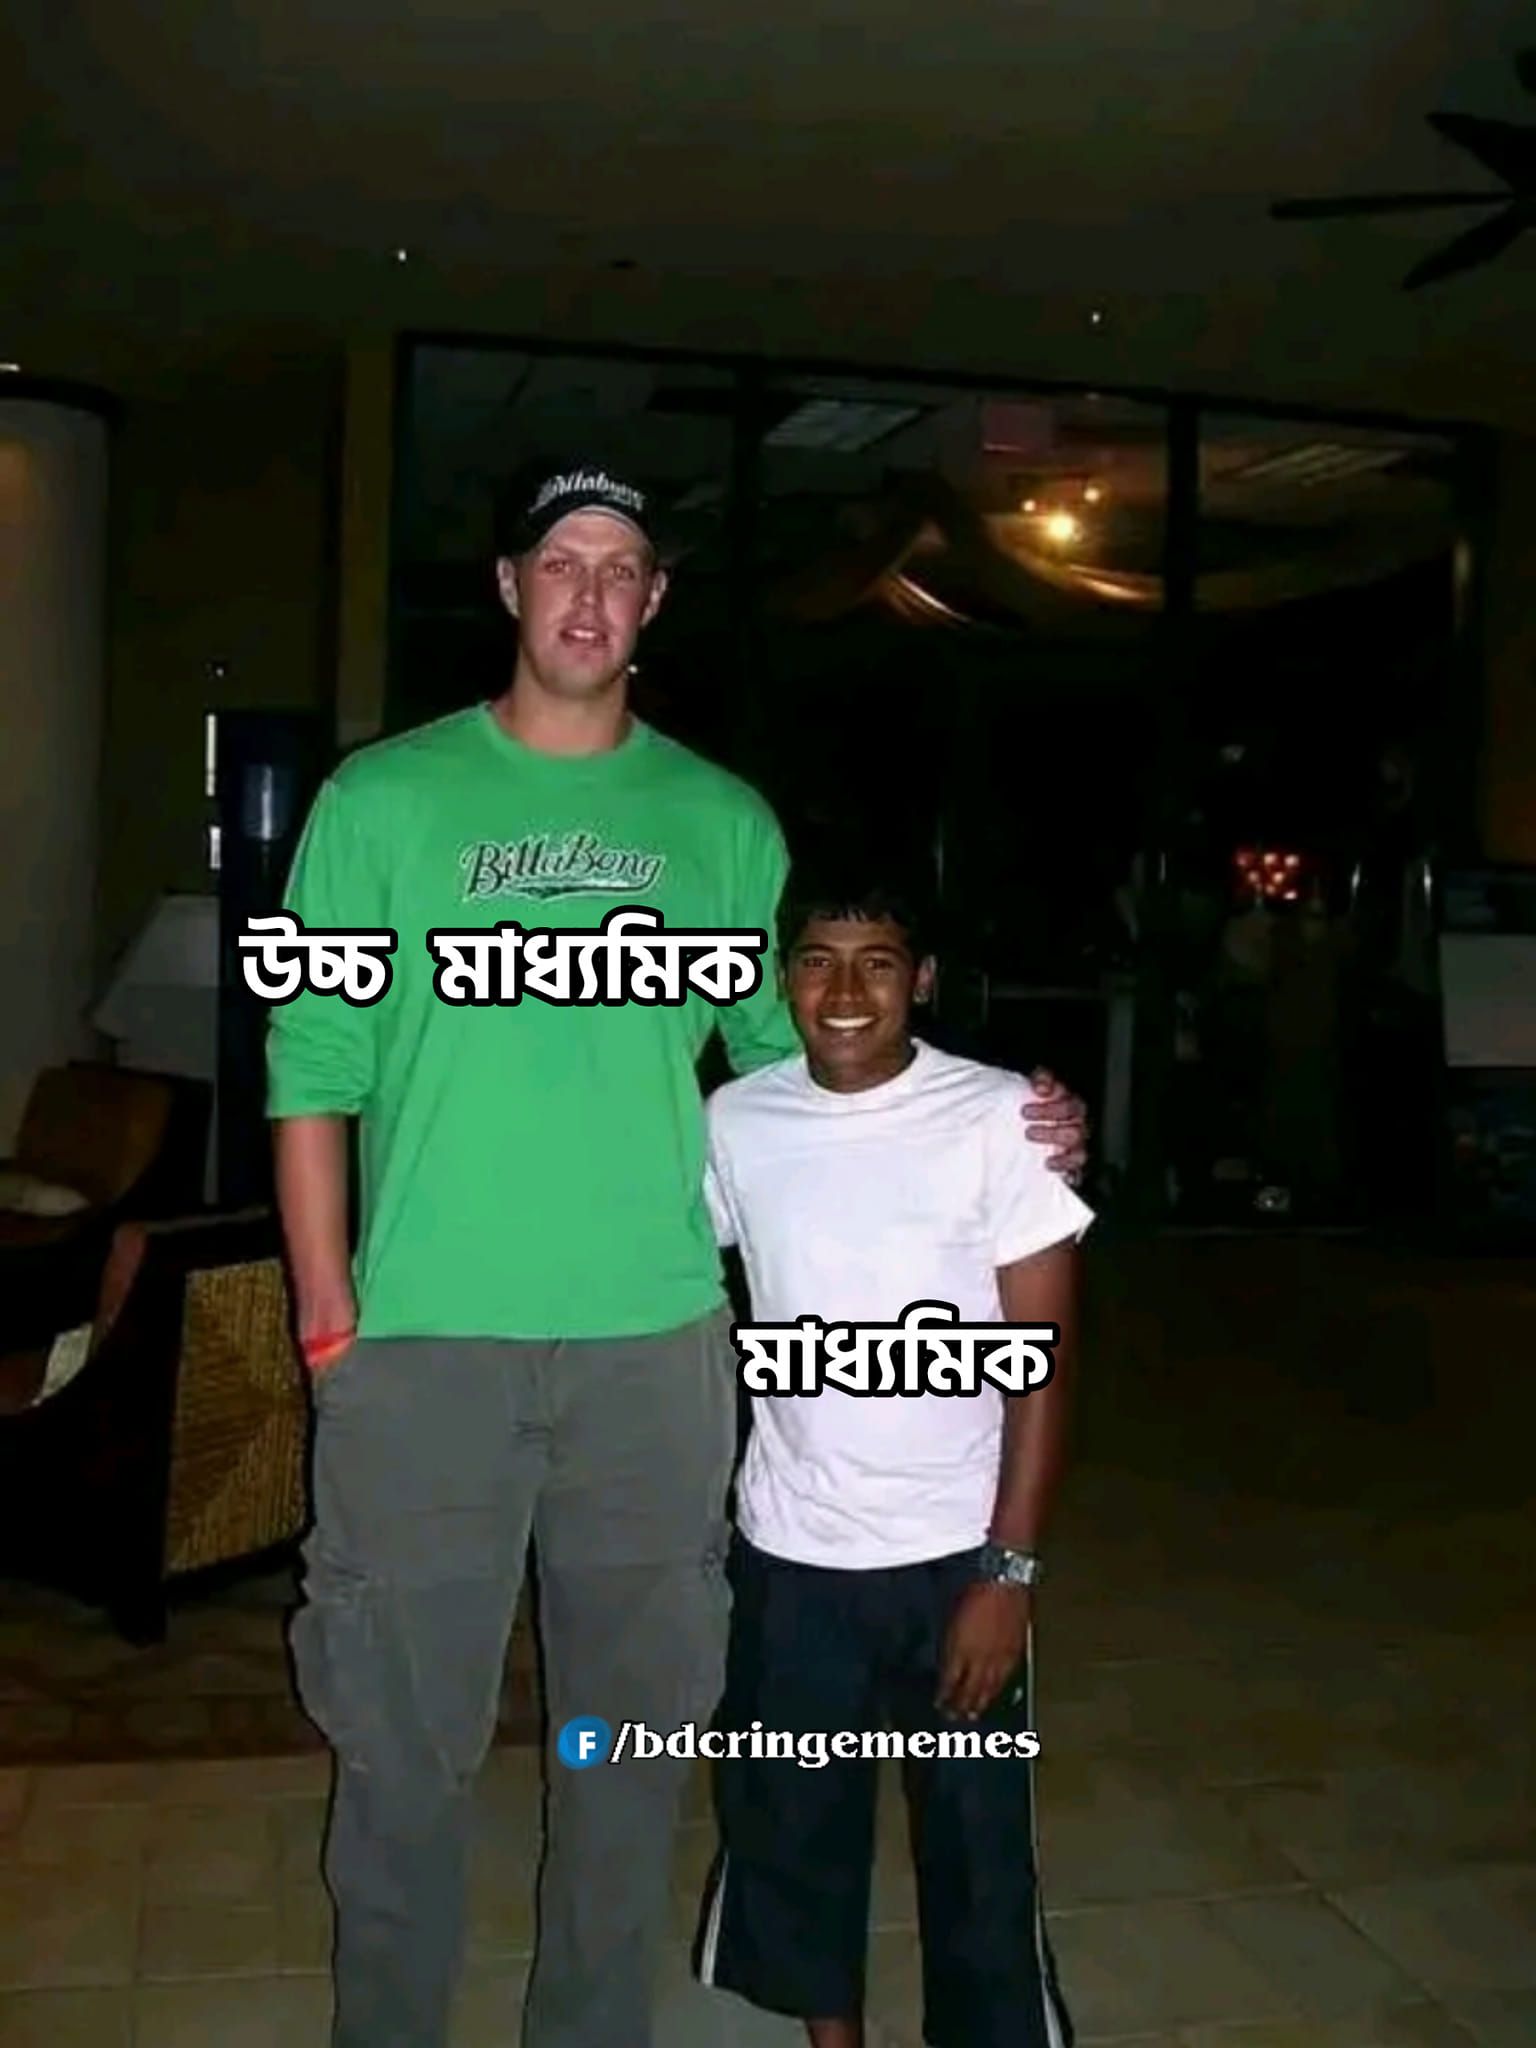
Text: উচ্চ মাধ্যমিক মাধ্যমিক
Label: Non Hate